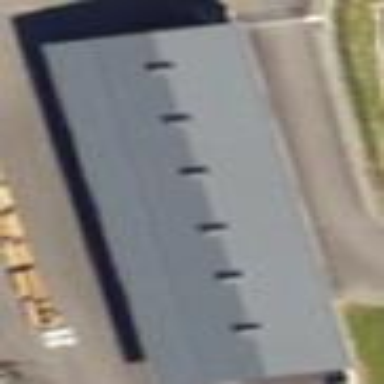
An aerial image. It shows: Warehouse building.